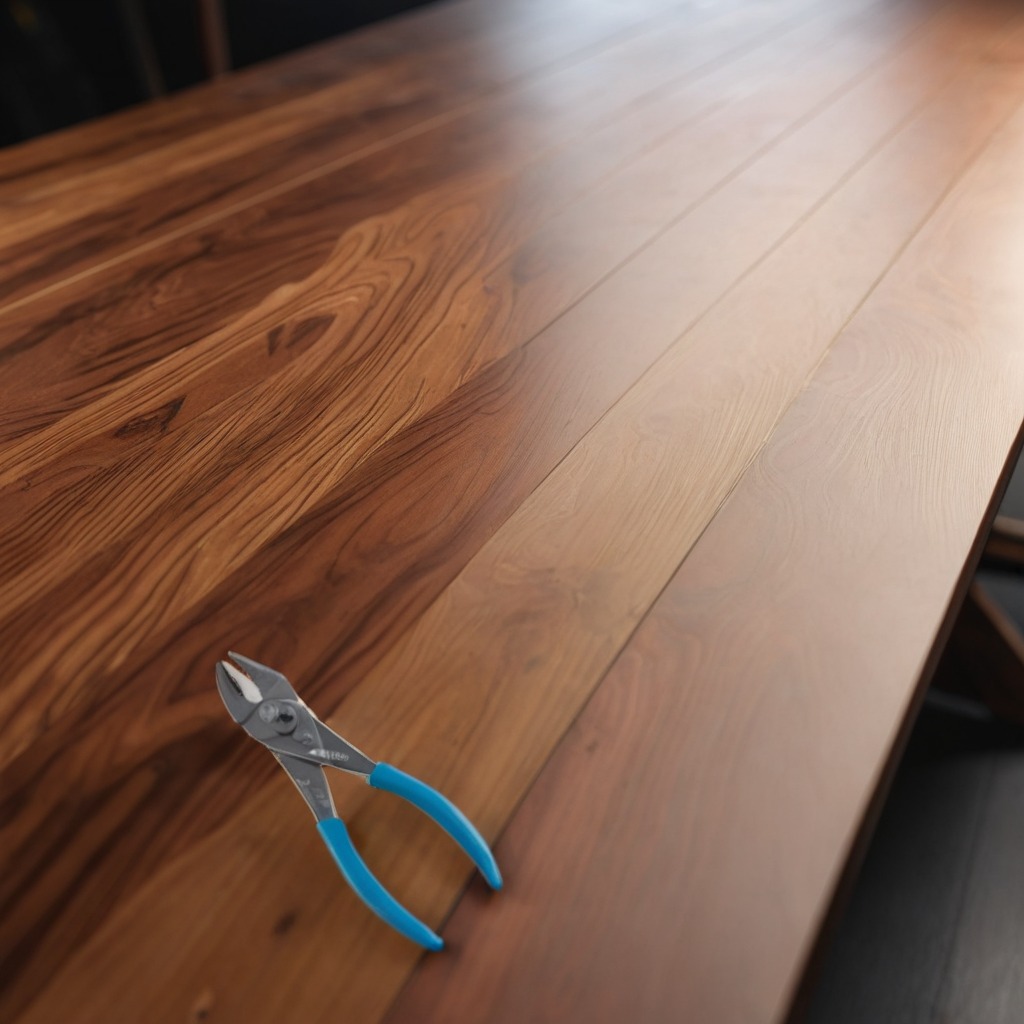
A plier lies on a wooden table in a carpentry studio.